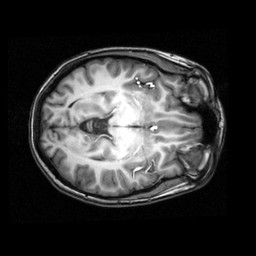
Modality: T1w
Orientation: axial
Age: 25
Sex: female
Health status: healthy
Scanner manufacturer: philips
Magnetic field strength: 3 T
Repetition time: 0.008 s
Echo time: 0.0037 s